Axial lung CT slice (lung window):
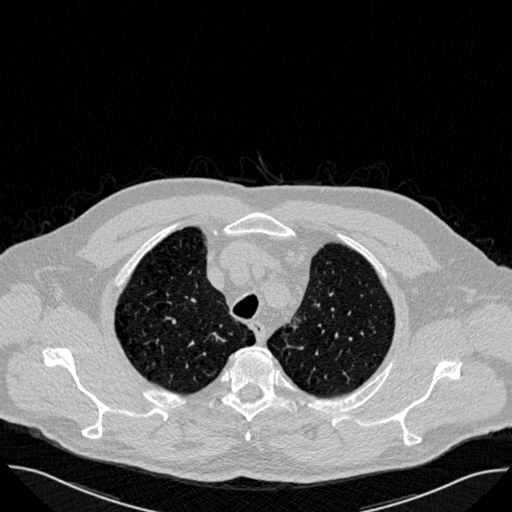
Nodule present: no